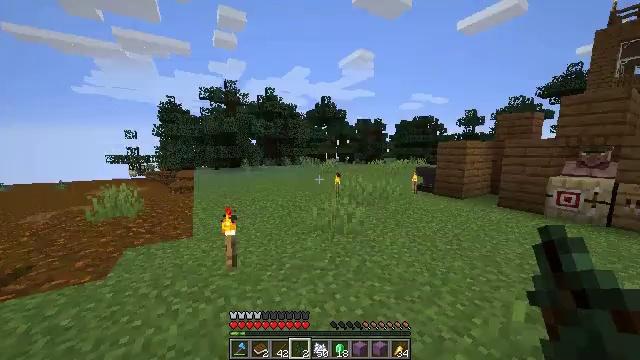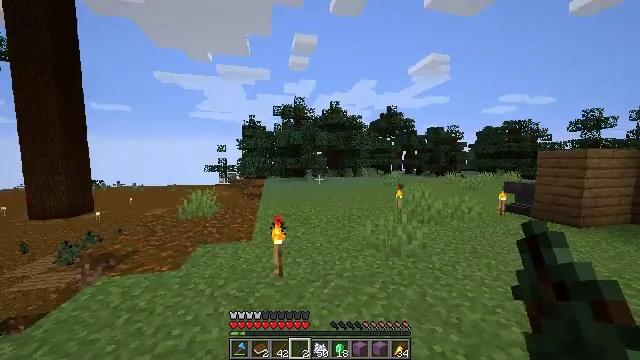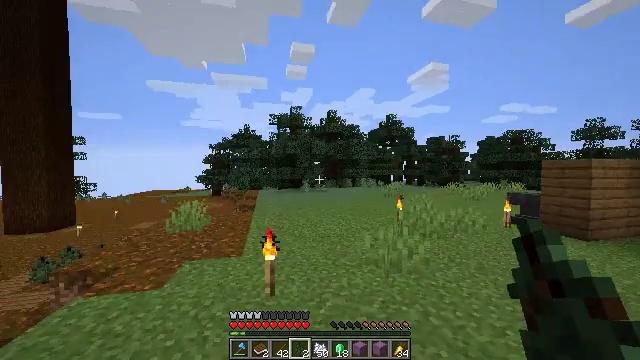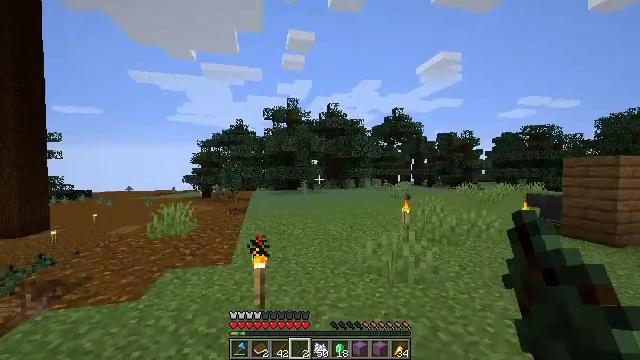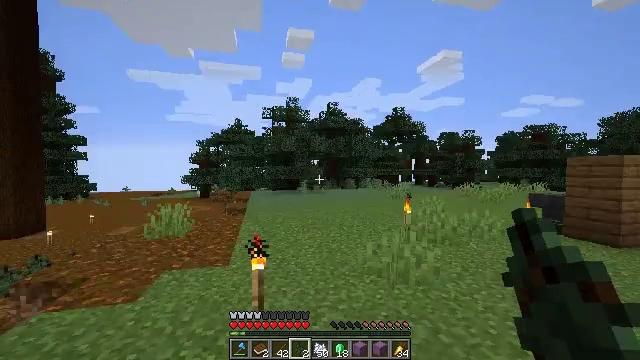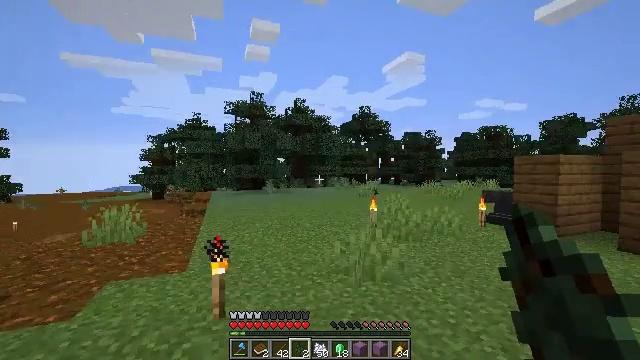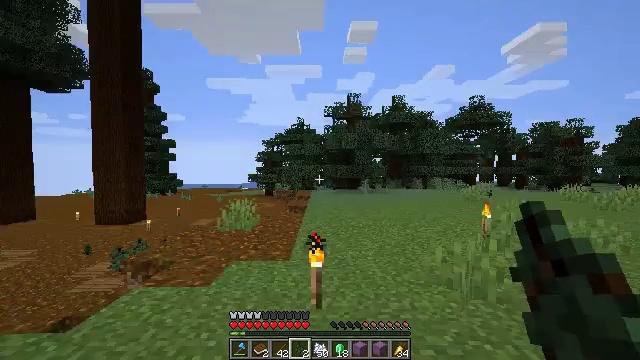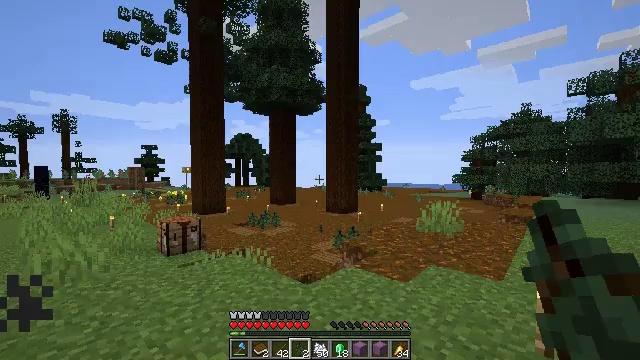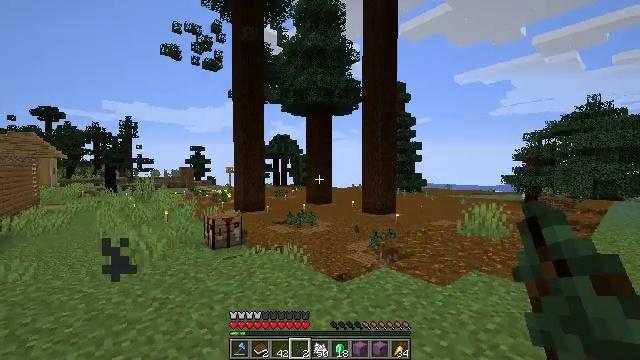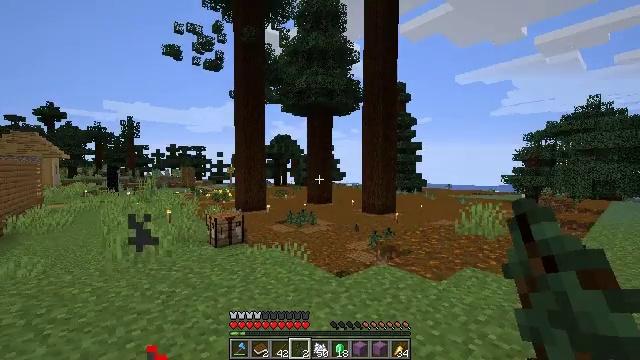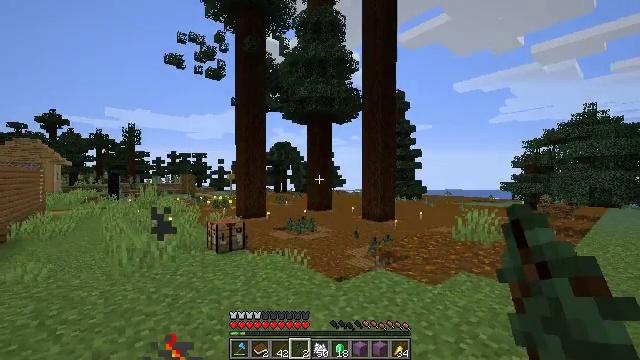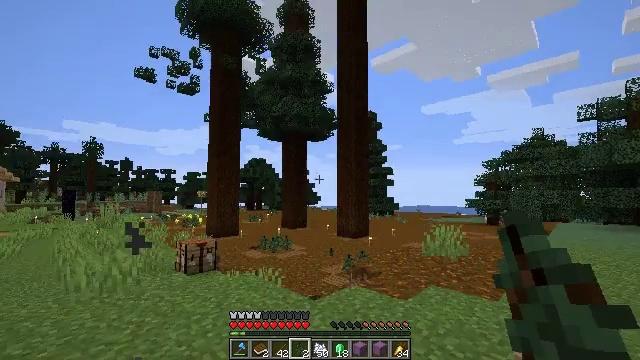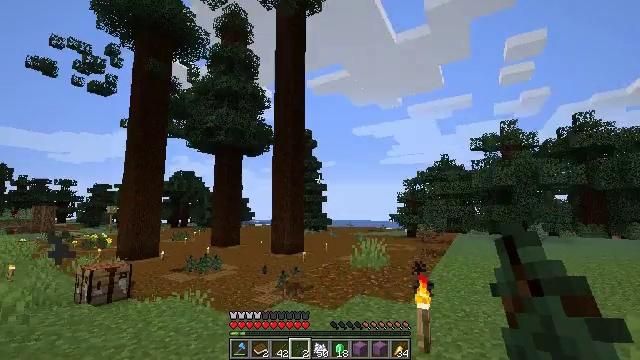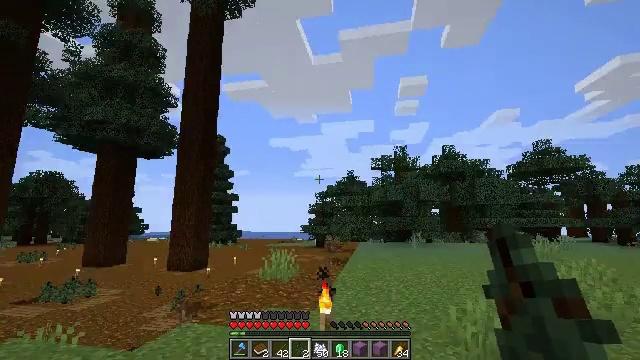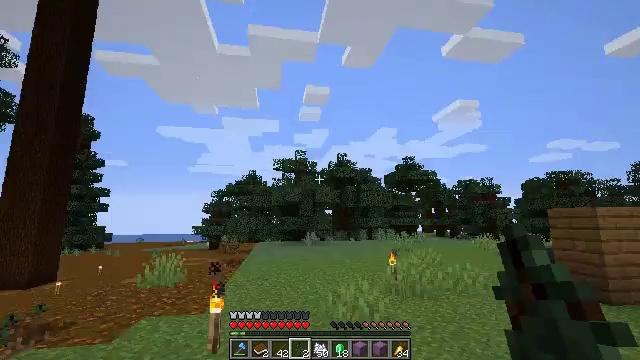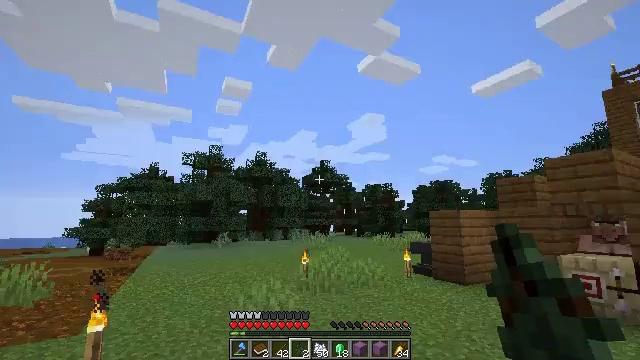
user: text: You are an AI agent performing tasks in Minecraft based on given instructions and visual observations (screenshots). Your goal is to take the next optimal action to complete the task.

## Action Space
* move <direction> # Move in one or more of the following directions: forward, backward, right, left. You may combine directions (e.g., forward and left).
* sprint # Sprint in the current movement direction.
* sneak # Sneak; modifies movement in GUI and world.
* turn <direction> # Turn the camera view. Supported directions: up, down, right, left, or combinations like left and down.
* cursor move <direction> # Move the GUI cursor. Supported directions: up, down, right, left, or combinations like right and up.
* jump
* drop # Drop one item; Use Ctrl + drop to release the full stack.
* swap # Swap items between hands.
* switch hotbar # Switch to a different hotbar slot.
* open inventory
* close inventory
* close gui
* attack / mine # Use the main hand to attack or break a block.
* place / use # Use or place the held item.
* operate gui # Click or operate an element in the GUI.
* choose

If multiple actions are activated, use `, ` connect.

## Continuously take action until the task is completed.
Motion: motion action
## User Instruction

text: Turn spruce logs into planks through crafting.
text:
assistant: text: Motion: turn left and up
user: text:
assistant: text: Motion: turn up
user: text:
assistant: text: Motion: no_op
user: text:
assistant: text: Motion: no_op
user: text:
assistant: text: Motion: turn right
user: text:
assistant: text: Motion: turn left
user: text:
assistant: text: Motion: turn left
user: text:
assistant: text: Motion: move back, turn left
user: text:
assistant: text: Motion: move back
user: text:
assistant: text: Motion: move back, turn up
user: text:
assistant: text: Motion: move back, turn right and up
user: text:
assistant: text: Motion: move back, turn right and up
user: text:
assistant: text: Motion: move back, turn right and up
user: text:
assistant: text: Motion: move back, turn right
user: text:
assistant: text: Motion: move back, turn right
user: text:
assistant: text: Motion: turn right
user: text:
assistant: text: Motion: turn right
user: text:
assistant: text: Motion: turn right and down
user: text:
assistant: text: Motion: turn right and down
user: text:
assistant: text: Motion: turn right and down
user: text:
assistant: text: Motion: no_op
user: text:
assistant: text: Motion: no_op
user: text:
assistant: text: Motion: open inventory
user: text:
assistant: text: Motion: open inventory
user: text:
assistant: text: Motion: open inventory
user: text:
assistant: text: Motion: cursor move left
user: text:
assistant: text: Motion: no_op
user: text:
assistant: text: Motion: no_op
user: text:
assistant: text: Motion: cursor move right
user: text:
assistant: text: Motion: cursor move right